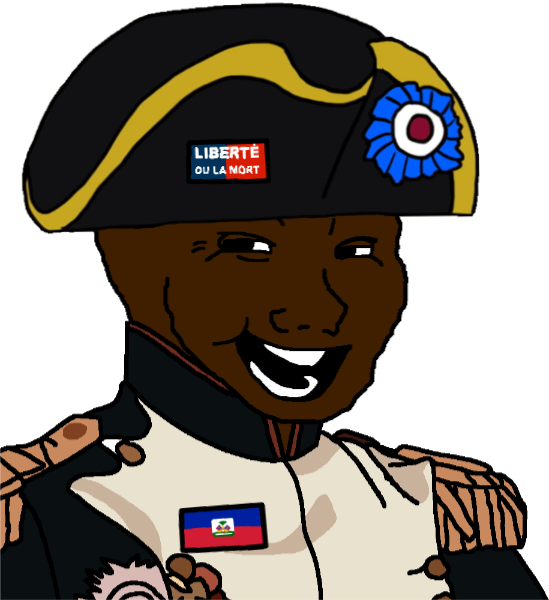
Label: 5_Blackjak